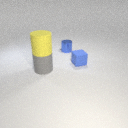
small blue metal cylinder to the left of small blue rubber cube